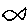
Label: fish